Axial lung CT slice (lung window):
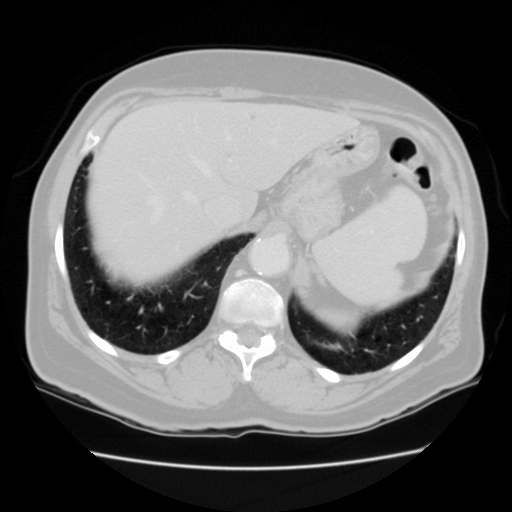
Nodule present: no